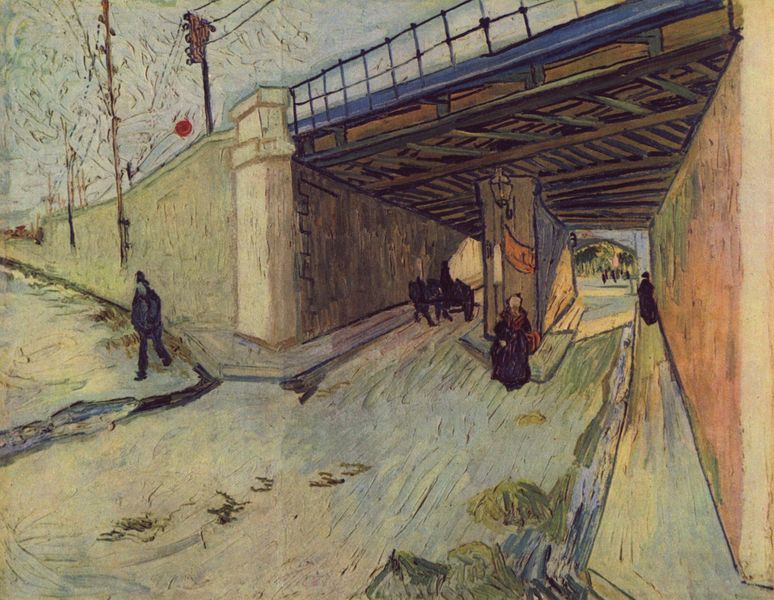
Titel: Eisenbahnbrücke über die Straße nach Tarascon
Künstler: Vincent van Gogh
Standort: Zürich.
Institution: Kunsthaus
Schlagwörter: baum, blau, blätter, gemälde, himmel, mann, schatten, weiß, bäume, frauen, grün, impressionismus, menschen, sitzen, stadt, braun, bunt, frankreich, frau, fussgänger, grau, hell, holz, lampe, laterne, laternen, licht, männer, paris, pastell, pfeiler, strasse, zeichnung, dame, eis, gras, rot, schnee, tier, weg, zaun, expressionismus, malerei, symbolismus, wand, architektur, mensch, stein, herr, öl, kalt, brücke, brüstung, gehen, pastos, sonne, person, pflanze, pflanzen, karren, pferd, pferde, reiter, farbig, bogen, gasse, mast, abhang, zug, dorf, mauer, farbe, tag, linien, herbst, winter, kutsche, van gogh, wagen, masten, strom, steg, durchgang, geländer, stimmung, flucht, wände, eisen, schmutz, gogh, bürgersteig, gehsteig, übergang, strommast, kreuzung, schraffur, gehweg, bordstein, punkt, kutscher, verkäuferin, vincent van gogh, gestalten, mauern, sonnenstrahlen, eisenbahn, eisenbahnbrücke, schienen, alte frau, gespann, draht, signal, tunnel, fahl, vincent, brücken, unter, fuhrwerk, drähte, leitungen, stromleitung, stromleitungen, durchfahrt, großstadt, ampel, leitung, van, expressionismuss, unterführung, bölau, luftballon, pferdefuhrwerk, menschenf, mämmer, keitungen, roter ball, zweispurig, roter punkt